Interaction volume radius: 5 \u00c5
Interaction volume height: 15 \u00c5
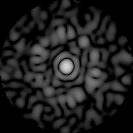
Disorder parameter: 0.8058